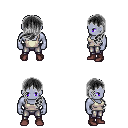
a pixel art fantasy rpg character, male body template, dark elf, purple skin, white pirate shirt, metal pants, gray left-swept hairstyle, maroon shoes, four views (front, back, left, right), 2x2 character sprite sheet, small pixel art, hard edges, no anti-aliasing